Question: Hy guys, I wrote a program to draw a line in C programming. As we know, windows7/8 doesn't support full screen directly, When I compiled from turboC++, it ran currectly, but when I build it and went to the turboC++ folder and executed from there, it gives me a message that this platform doesnt support full screen apps, now what should I do so that it runs in windows 7/8. The code I wrote is:
'''
#include <graphics.h>
#include <stdlib.h>
#include <stdio.h>
#include <conio.h>
int main(void)
{
clrscr();
/* request auto detection */
int gdriver = (DETECT)/3, gmode, errorcode;
int midx, midy;
/* initialize graphics and local variables */
initgraph(&gdriver, &gmode, "C:/TURBOC3/BGI/");
/* read result of initialization */
errorcode = graphresult();
if (errorcode != grOk) /* an error occurred */
{
printf("Graphics error: %s
", grapherrormsg(errorcode));
printf("Press any key to halt:");
getch();
exit(1); /* terminate with an error code */
}
midx = getmaxx() / 2;
midy = getmaxy() / 2;
setcolor(getmaxcolor());
line(midx, midy, midx/2,midy/2);
/* clean up */
getch();
closegraph();
return 0;
}
'''
what may be the solution? I am just a beginner at C... Sorry if I am not able to make you clear...
I have also attached the picture of error what I got,..
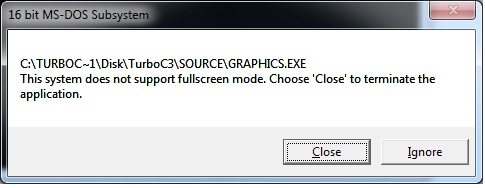
Answer: use dosbox for this purpose
follow the steps
> 1.Install the software DOSBox<URL>2.Download and extract TC3.Make sure that the DOSBox and TC are in the same directory and the TC.exe application is in the Folder TC>>BIN>>TC.exe for this to work.4.Run DOSBox and Type the following commands at the command prompt 5.Now you should get a message which says:
Type d: to get into 6.Next follow the commands below:
and
> 7.In Turbo C Editor, go to Options>Directories>Change Directories>Change the source of TC to the source directory [D]8.Go to Program Files>DosBox folder.>DOSBox 0.74 Options> and edit it using notepad(move to the end of file)
9>.And paste the code as shown in below.
mount d c:
d:
cd tc
cd bin
tc.exe
By the end of this step, Turbo C will load automatically as you click on DosBox icon.